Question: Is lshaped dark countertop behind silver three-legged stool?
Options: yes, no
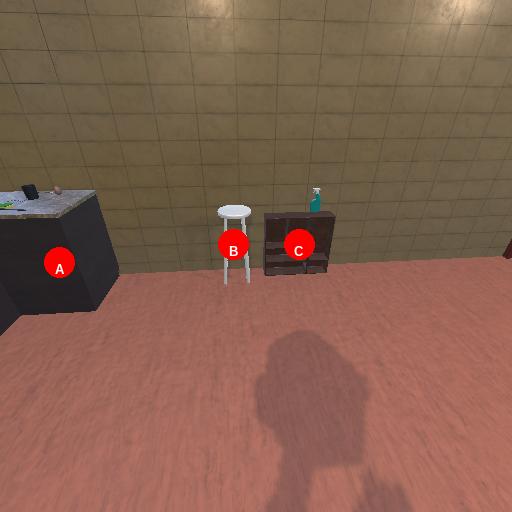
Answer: yes